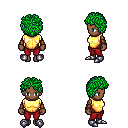
a pixel art fantasy rpg character, female body template, human, dark skin, gold chest armor, red pants, green curly afro hairstyle, cloth bracers, metal boots, four views (front, back, left, right), 2x2 character sprite sheet, small pixel art, hard edges, no anti-aliasing